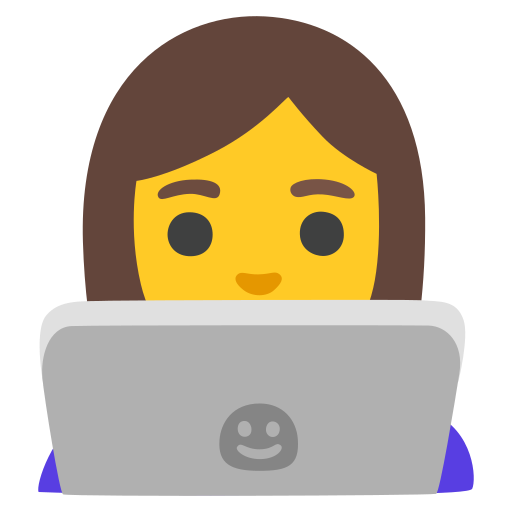
Emoji: 👩‍💻